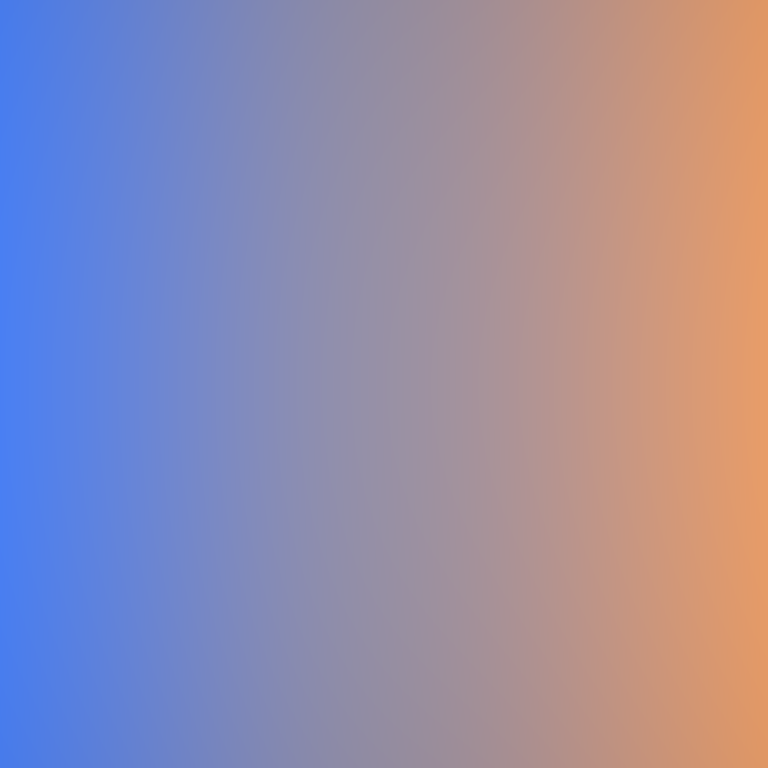
Abstract light effect, smooth gradient from cool blue to warm orange, calm atmosphere, soft glow, no room, no furniture, no objects.